Question: My idea in general: I have HTML Table with custom rows inside. This is similar example:

2nd cell in 1st row - Shold be about 40% of row and 6th cell of 1st row should be a double
8th cell of 2nd row should be big ~ 40%
Basically this 2 rows repeats in my table. Each 2nd row collapsible and it collapse on click in first cell of 1st row. The problem is when I collapse and back my table changes the size of columns and my screen jumps all the time. I want this rows to be always the same structure, but since I have response design I don't want to set exact width for each cell.
I've tried a dozen of variant with colspan and % of width, but nothing work for me.
this is my latest result:
'''
<tr class="mattersRow">
<td colspan="4">
<a href="#collapse63" data-toggle="collapse"></a>
</td>
<td class="editableCell qbmatter" colspan="14"></td>
<td class="editableCell workDate" colspan="4"></td>
<td class="editableCell hours" colspan="2"></td>
<td class="editableCell person" colspan="6"></td>
<td class="rate" colspan="2"></td>
<td class="editableCell amount" colspan="4"></td>
<td align="center"></td>
</tr>
<tr id="collapse63" class="helpRow in" style="height: auto;">
<td colspan="2"></td>
<td colspan="2"></td>
<td colspan="2"></td>
<td colspan="4"></td>
<td colspan="2"></td>
<td colspan="4"></td>
<td colspan="2"></td>
<td colspan="16"></td>
<td colspan="4"></td>
</tr>
'''
Can you help me to build this rows properly...
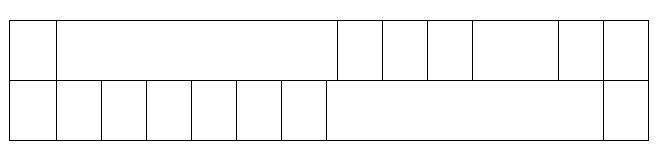
Answer: You're on the right track, but tables are designed to have rows and columns end at the same spots, so that little bit of extra space to the right of the 2nd cell in the first row, is either something that will be a ton of work to replicate, or will just be much easier to have them line up. Otherwise you'll start getting into nested tables and it will be more work than it's worth. You could always use a table building generator like <URL>